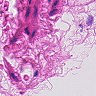
Metastatic tissue present: no